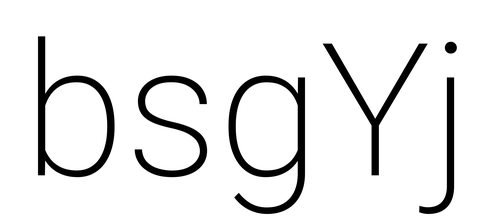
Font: Roboto_ExtraLight